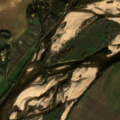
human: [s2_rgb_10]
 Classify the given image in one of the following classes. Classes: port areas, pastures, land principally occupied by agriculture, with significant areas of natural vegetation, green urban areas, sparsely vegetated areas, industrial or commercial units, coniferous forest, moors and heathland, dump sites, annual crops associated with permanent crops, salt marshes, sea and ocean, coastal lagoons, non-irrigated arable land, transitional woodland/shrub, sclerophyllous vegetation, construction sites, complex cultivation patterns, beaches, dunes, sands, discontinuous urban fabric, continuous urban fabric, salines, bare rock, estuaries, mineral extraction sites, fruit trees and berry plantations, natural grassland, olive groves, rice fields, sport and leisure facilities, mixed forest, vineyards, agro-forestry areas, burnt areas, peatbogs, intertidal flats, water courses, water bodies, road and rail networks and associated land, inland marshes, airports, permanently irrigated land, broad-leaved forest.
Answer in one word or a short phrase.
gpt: permanently irrigated land, land principally occupied by agriculture, with significant areas of natural vegetation, broad-leaved forest, natural grassland, beaches, dunes, sands, water courses